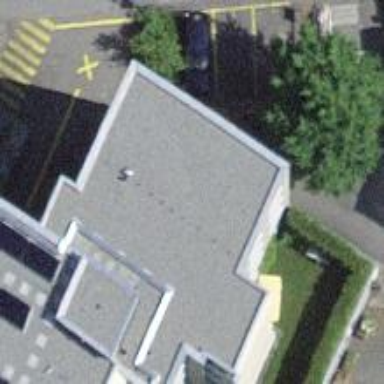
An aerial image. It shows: School.